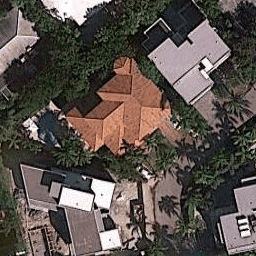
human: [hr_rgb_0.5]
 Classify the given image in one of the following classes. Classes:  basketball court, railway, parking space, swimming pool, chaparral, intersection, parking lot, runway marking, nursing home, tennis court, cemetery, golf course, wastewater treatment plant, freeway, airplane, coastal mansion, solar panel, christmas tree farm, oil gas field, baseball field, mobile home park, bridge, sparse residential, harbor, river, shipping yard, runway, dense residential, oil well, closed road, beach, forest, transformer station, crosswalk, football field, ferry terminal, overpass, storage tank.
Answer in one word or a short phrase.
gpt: coastal mansion